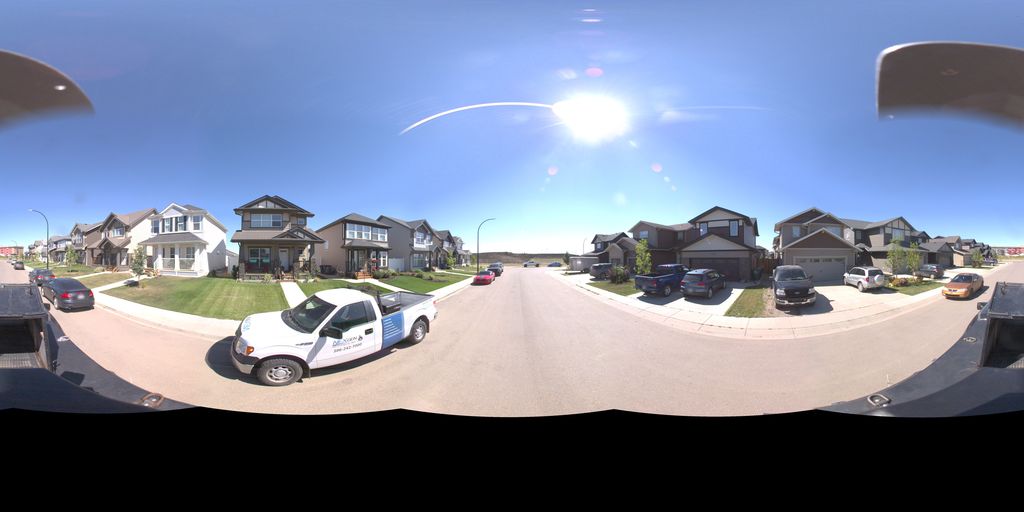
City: saskatoon